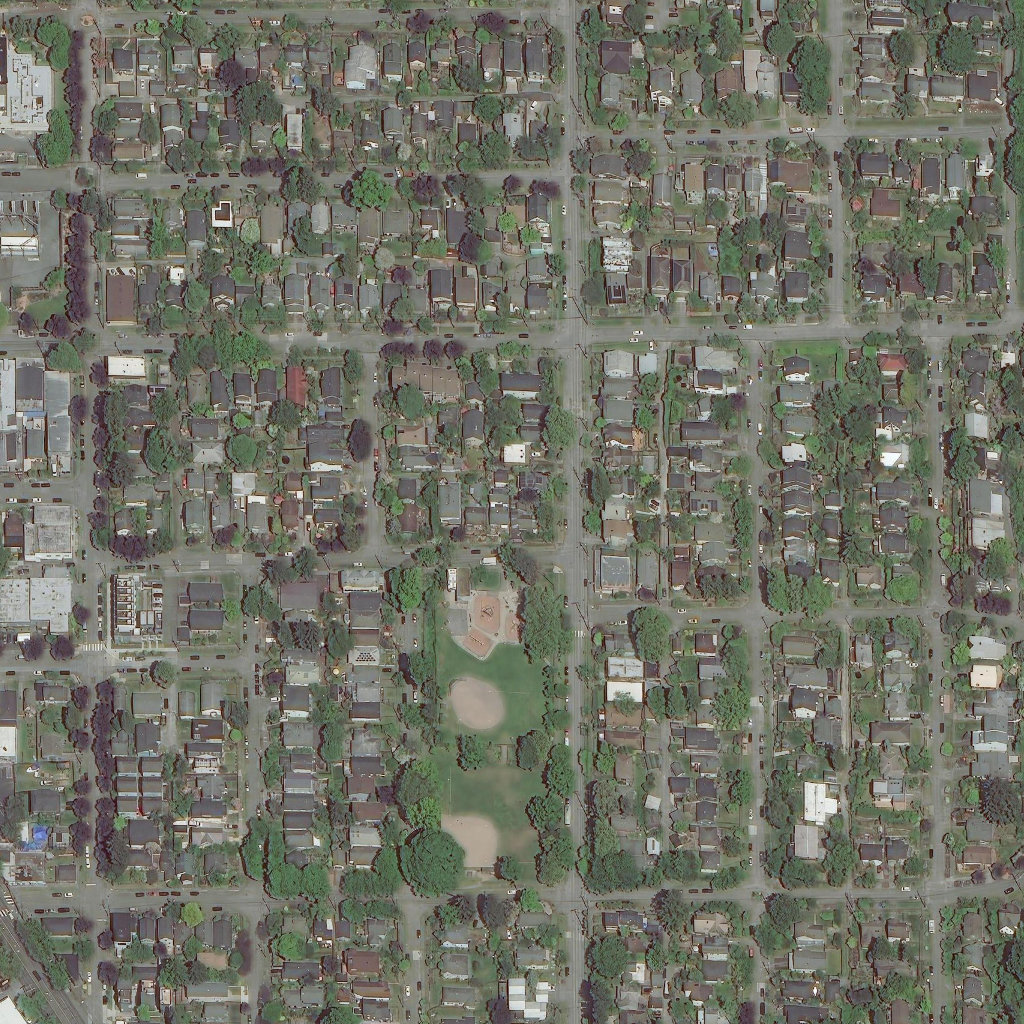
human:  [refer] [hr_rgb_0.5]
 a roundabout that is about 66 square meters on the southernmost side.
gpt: <box>[[72, 85, 74, 88, 0]]</box>